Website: apple-inc
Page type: account-selection
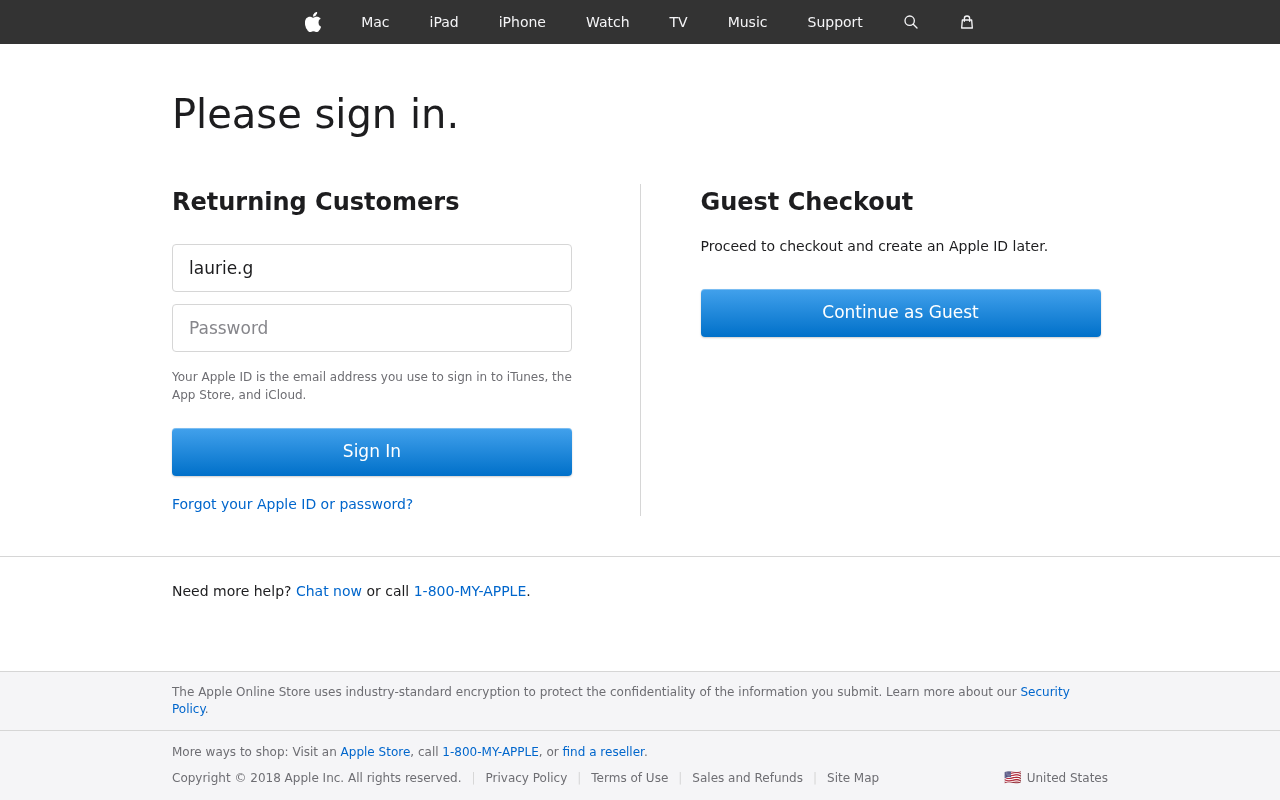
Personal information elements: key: PII_LOGIN_USERNAME
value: laurie.griffin